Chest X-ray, AP view. Patient: 30 years old, sex F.
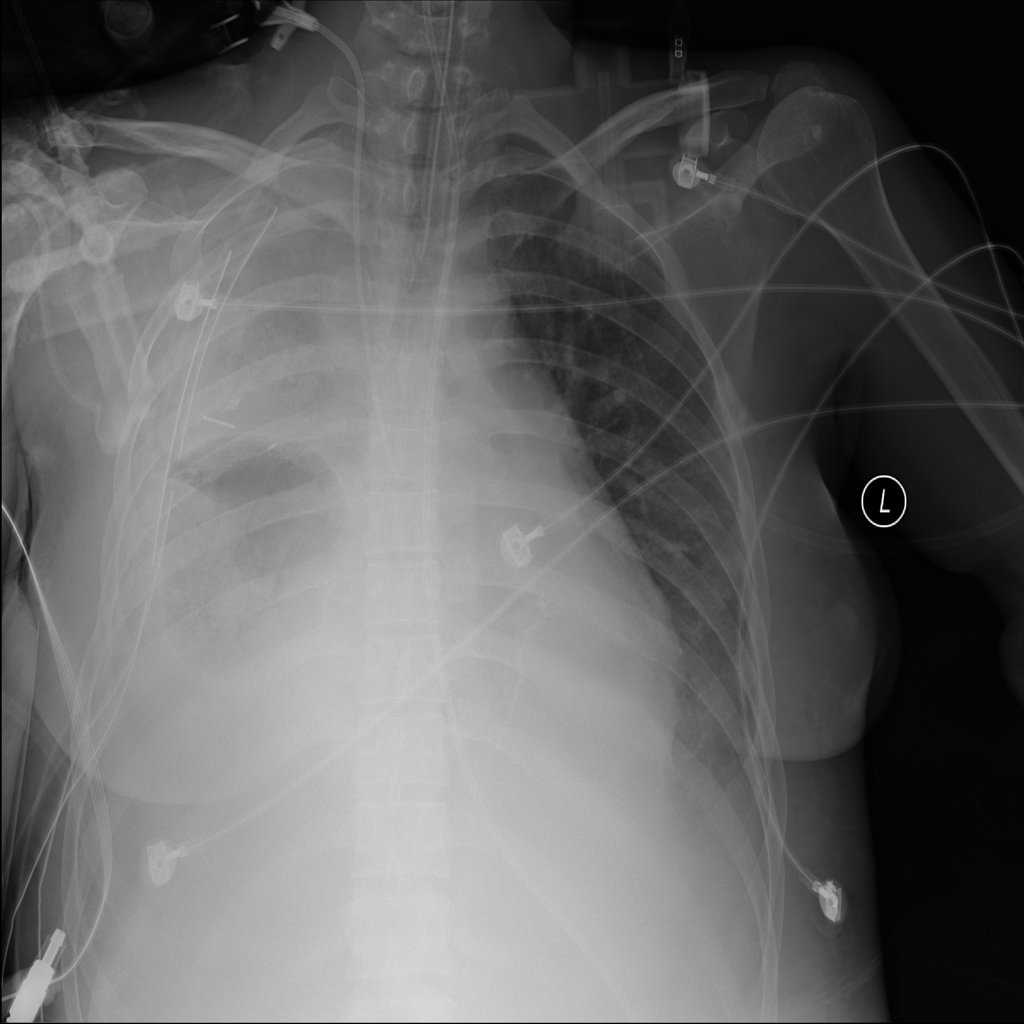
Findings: No Finding